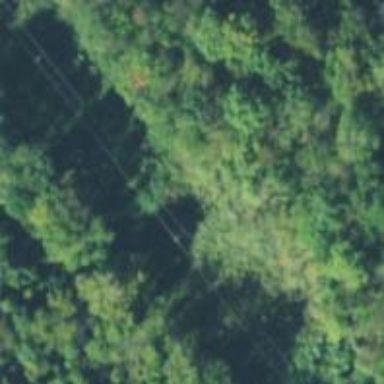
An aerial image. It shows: Power pole.